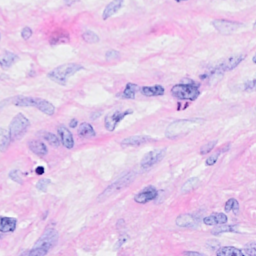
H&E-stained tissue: Breast